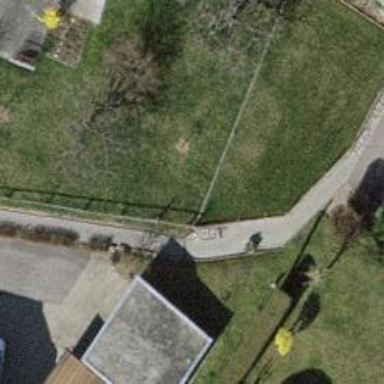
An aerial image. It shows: Paved path.